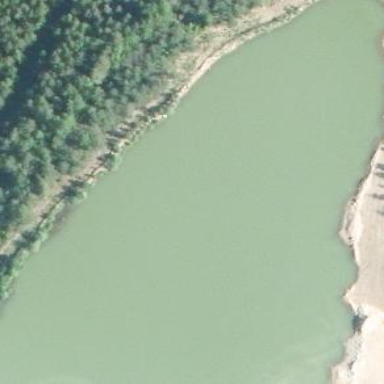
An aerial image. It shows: Reservoir.